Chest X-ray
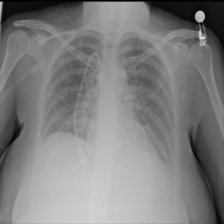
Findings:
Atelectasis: positive
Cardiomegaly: negative
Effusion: negative
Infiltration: negative
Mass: negative
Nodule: negative
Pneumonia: negative
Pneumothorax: negative
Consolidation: negative
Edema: negative
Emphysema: negative
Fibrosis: negative
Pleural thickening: negative
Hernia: negative